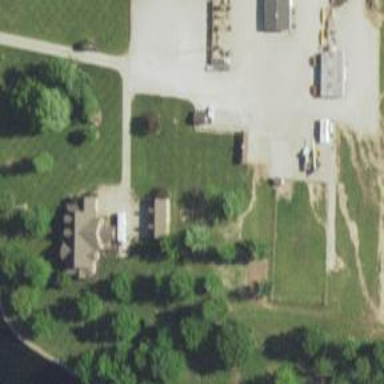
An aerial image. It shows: Driveway.